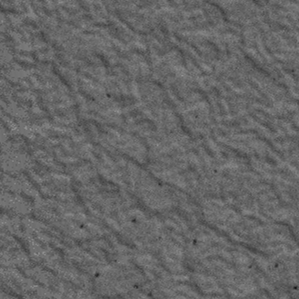
Label: frost